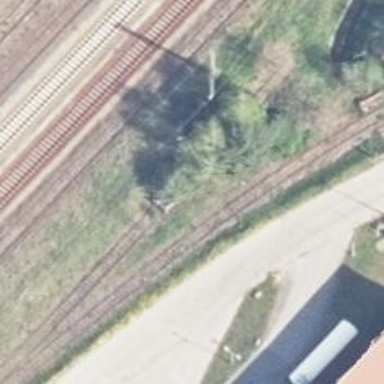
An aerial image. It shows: Abandoned railway yard.